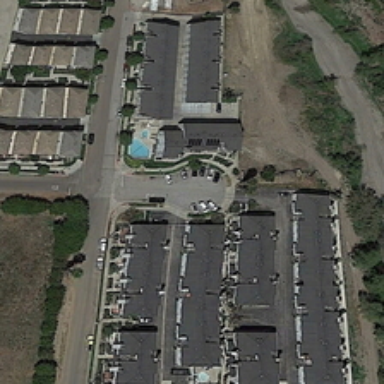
Many rectangle building are orderly near a dry river with many green trees in two sides .